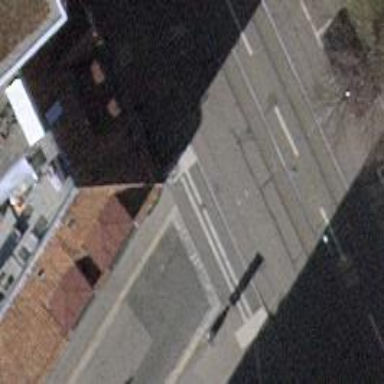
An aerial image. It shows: Unmarked crossing with traffic calming table.